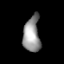
Tissue: lung
Cell type: Others
Senescence score: 0.1784
Nuclear area (px): 587
Mean DAPI intensity: 148.775